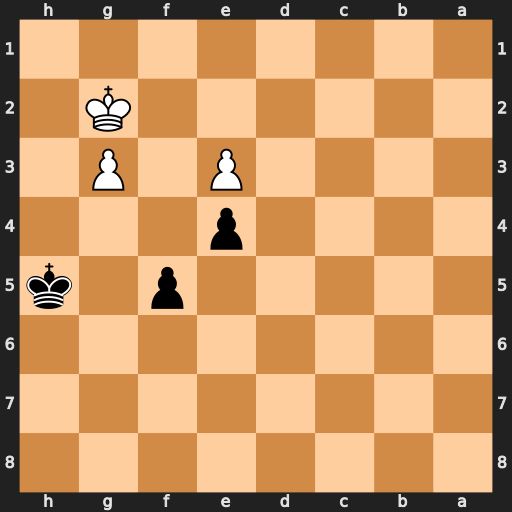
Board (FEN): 8/8/8/5p1k/4p3/4P1P1/6K1/8
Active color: b
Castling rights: -
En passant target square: -
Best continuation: Kg4 Kf2 Kh3